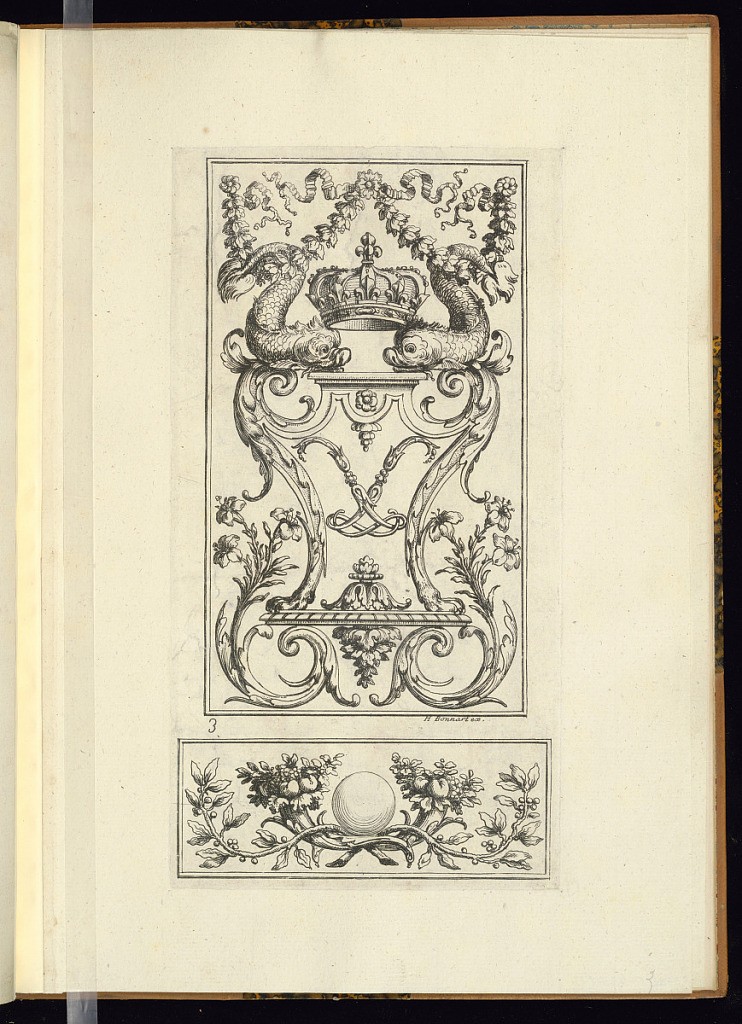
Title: Panel and Frieze Design
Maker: Philippe, I Caffieri, French, 1634 – 1716
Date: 1670–1700
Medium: Etching on laid paper
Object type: Print
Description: Designs for a vertical panel and a horizontal frieze below featuring royal emblems, dolphins, a French royal crown with fleurs-de-lys, fleurons, festoons of leaves, rosettes, ribbons, scrolling acanthus leaves, flowers, cornucopia of fruit, and foliate branches. The plate is numbered and signed.